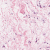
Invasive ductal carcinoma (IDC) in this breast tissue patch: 0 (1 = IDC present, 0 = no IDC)